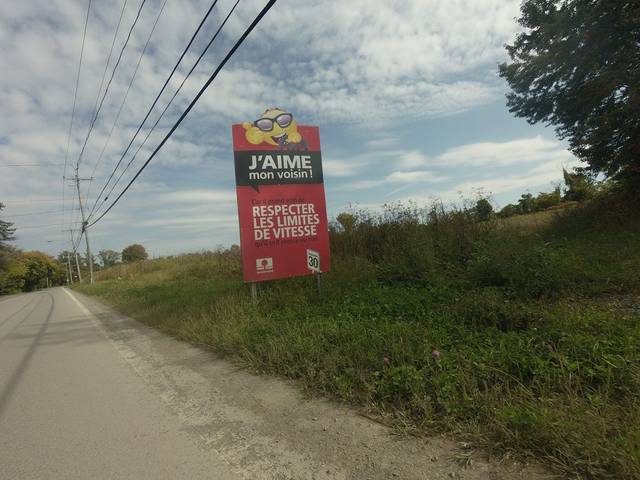
Region: Canada
Coordinates: 45.633, -73.894